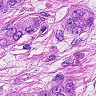
Metastatic tissue present: yes